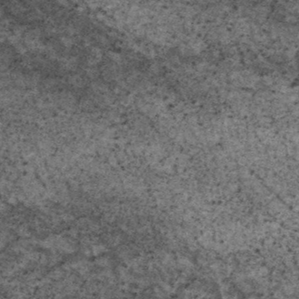
Label: frost